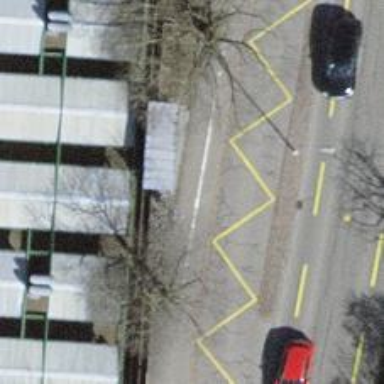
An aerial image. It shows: Bus stop with platform for public transport.